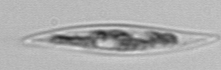
Label: Pleurosigma